Question:
Here's code from the mainviewcontroller
'''
#import "MainViewController.h"
#import "ECSlidingViewController.h"
#import "MenuViewController.h"
@interface MainViewController ()
@end
@implementation MainViewController
{
NSArray *toDoList;
}
@synthesize menuBtn;
- (id)initWithNibName:(NSString *)nibNameOrNil bundle:(NSBundle *)nibBundleOrNil
{
self = [super initWithNibName:nibNameOrNil bundle:nibBundleOrNil];
if (self) {
// Custom initialization
}
return self;
}
- (void)viewDidLoad
{
// Do any additional setup after loading the view.
[super viewDidLoad];
//initialize table data
toDoList = [NSArray arrayWithObjects:@"Apples", "Bananas", "Soda", nil];
'''
...
'''
- (NSInteger)tableView:(UITableView *)tableView numberOfRowsInSection:(NSInteger)section {
return [toDoList count];
}
- (UITableViewCell *)tableView:(UITableView *)tableView cellForRowAtIndexPath:(NSIndexPath *)indexPath {
static NSString *simpleTableIdentifier = @"ToDoList";
UITableViewCell *cell = [tableView dequeueReusableCellWithIdentifier:simpleTableIdentifier];
if (cell == nil) {
cell = [[UITableViewCell alloc] initWithStyle:UITableViewCellStyleDefault reuseIdentifier:simpleTableIdentifier];
}
cell.textLabel.text = [toDoList objectAtIndex:indexPath.row];
return cell;
}
'''
From sliding view controller
'''
- (void)setTopViewController:(UIViewController *)theTopViewController
{
CGRect topViewFrame = _topViewController ? _topViewController.view.frame : self.view.bounds;
[self removeTopViewSnapshot];
[_topViewController.view removeFromSuperview];
[_topViewController willMoveToParentViewController:nil];
[_topViewController removeFromParentViewController];
_topViewController = theTopViewController;
[self addChildViewController:self.topViewController];
[self.topViewController didMoveToParentViewController:self];
[_topViewController.view setAutoresizingMask:self.autoResizeToFillScreen];
[_topViewController.view setFrame:topViewFrame];
_topViewController.view.layer.shadowOffset = CGSizeZero;
_topViewController.view.layer.shadowPath = [UIBezierPath bezierPathWithRect:self.view.layer.bounds].CGPath;
[self.view addSubview:_topViewController.view];
}
'''
initViewController..
'''
- (void)viewDidLoad
{
[super viewDidLoad];
self.topViewController = [self.storyboard instantiateViewControllerWithIdentifier:@"Main"];
}
'''
And main.m
'''
#import "AppDelegate.h"
int main(int argc, char *argv[])
{
@autoreleasepool {
return UIApplicationMain(argc, argv, nil, NSStringFromClass([AppDelegate class]));
}
}
'''
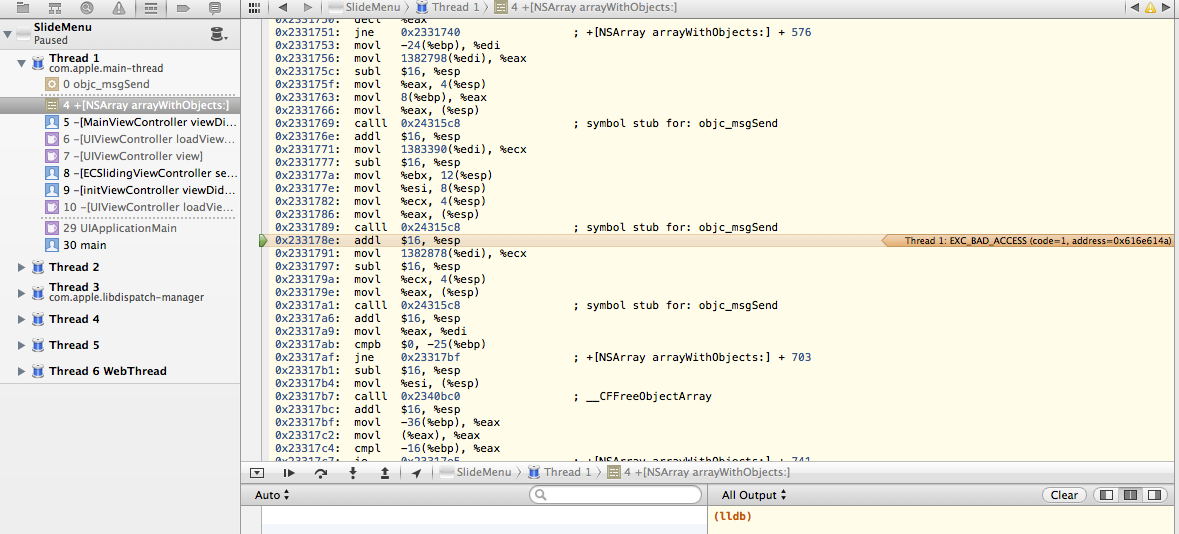
Answer: The crash is being caused by the following line of code in 'viewDidLoad':
'''
toDoList = [NSArray arrayWithObjects:@"Apples", "Bananas", "Soda", nil];
'''
You are trying to add an 'NSString' and two C strings. Try this:
'''
toDoList = [NSArray arrayWithObjects:@"Apples", @"Bananas", @"Soda", nil];
'''
I'm surprised there isn't a compiler warning on this line of code. Never ignore compiler warnings.